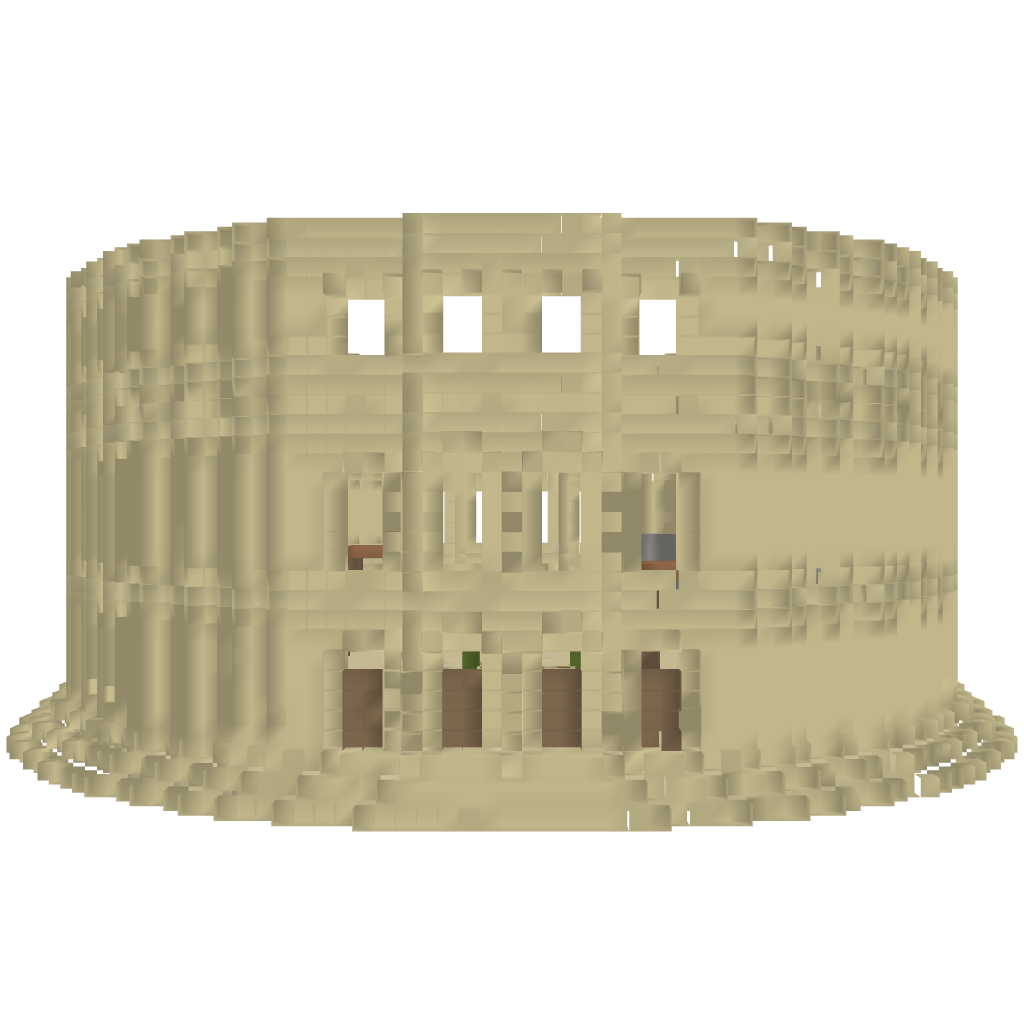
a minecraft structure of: Flavium - Mob Arena